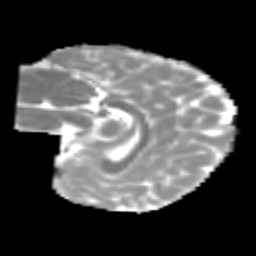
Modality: MD
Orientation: sagittal
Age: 7
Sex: male
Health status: healthy